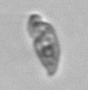
Label: Katodinium_or_Torodinium